Aerial crown-view tile of a tropical tree (Barro Colorado Island, Panama), acquired 20240918:
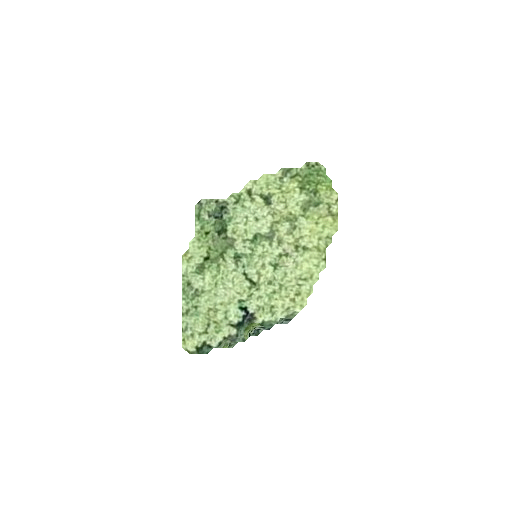
Species: Hieronyma alchorneoides
GBIF accepted scientific name: Hieronyma alchorneoides
Crown area: 32.522 m²